Question: I have a world map stored as matrix. Its dimensions are 64*128. But when I plotted the matrix using image() function, the picture is wrong, like the following

The problem is America overlaps with Eurasia. Here is the matrix data:
<URL>
Any suggestion? Thank you in advance.
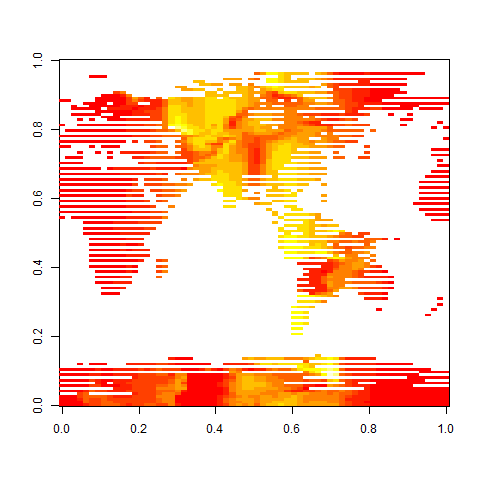
Answer: Try looking at:
'''
image(as.matrix(dat[, (1:128)%%2==0]) ) #even number columns (Eastern Hemisphere)
'''

'''
image(as.matrix(dat[, (1:128)%%2==1]) ) # odd numbers columns (Western Hemishere)
'''